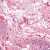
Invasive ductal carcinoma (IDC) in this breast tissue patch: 0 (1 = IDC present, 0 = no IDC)